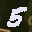
Label: 5